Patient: sex F, age 32
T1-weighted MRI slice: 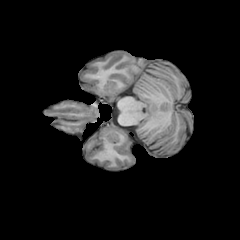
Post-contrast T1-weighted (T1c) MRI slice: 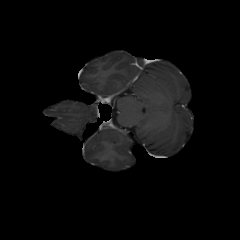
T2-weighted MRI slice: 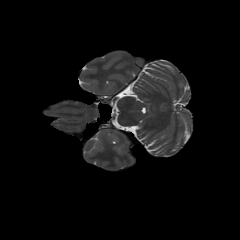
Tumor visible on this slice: no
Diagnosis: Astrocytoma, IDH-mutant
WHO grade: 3